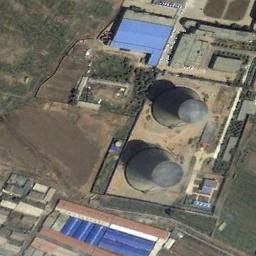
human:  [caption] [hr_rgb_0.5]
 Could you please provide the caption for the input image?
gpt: There are plant and machinery in the thermal power station, and two cooling towers emit steam .

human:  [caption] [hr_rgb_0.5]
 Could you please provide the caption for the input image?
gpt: Many buildings are near the thermal power station .

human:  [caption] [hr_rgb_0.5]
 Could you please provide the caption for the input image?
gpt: Here are three thermal power stations, two of which are emitting smoke .

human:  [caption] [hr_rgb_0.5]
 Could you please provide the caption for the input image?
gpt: The thermal power station is on the grass next to some buildings with white mist above .

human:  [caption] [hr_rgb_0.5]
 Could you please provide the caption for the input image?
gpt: There are two chimneys on the thermal power station .